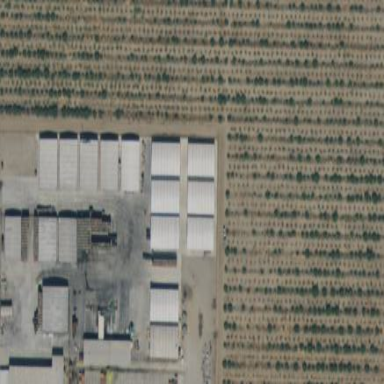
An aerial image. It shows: Orchard enclosed by fence.